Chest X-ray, AP view. Patient: 60 years old, sex M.
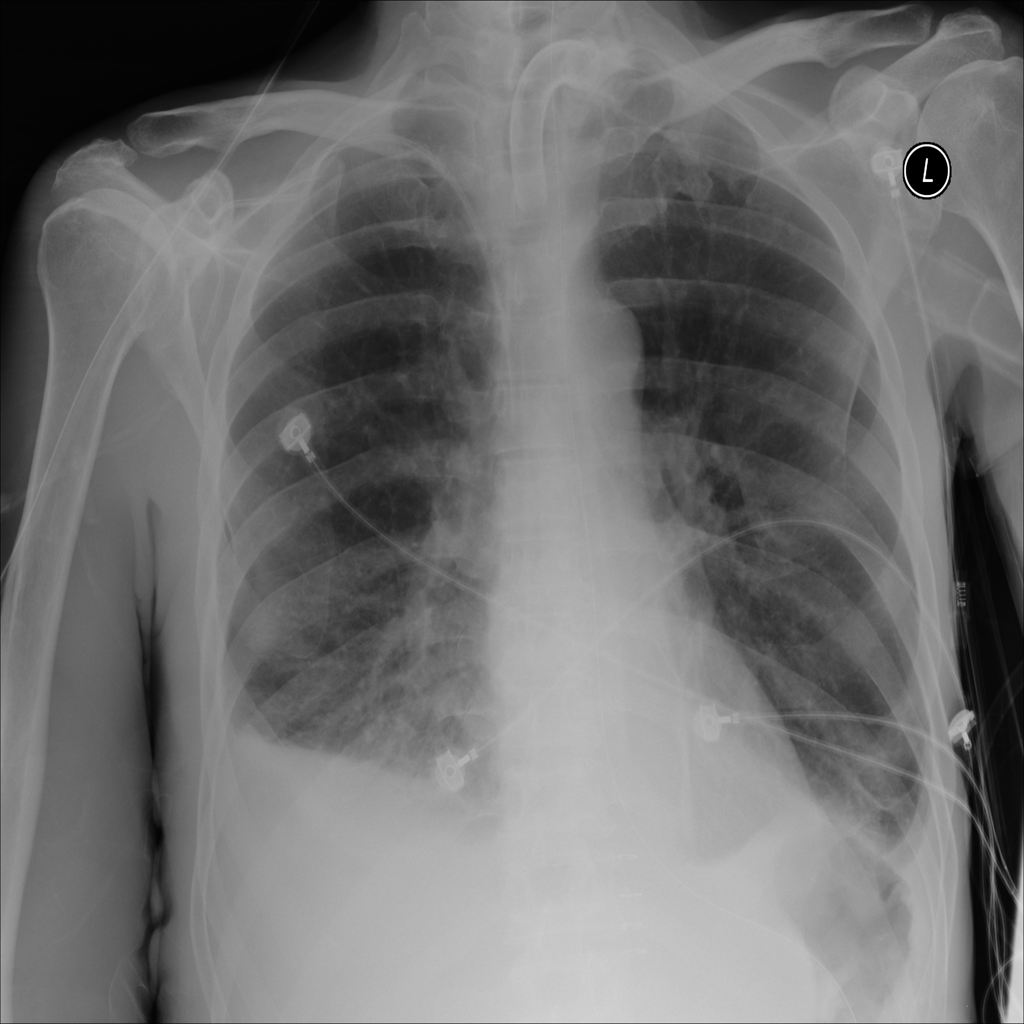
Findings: Atelectasis, Effusion